Aerial crown-view tile of a tropical tree (Barro Colorado Island, Panama), acquired 20240918:
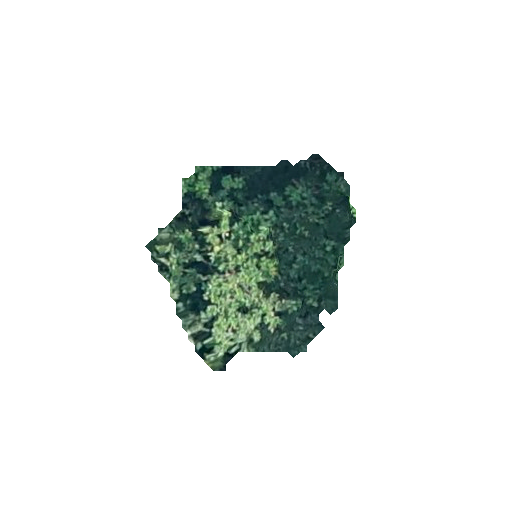
Species: Cavanillesia platanifolia
GBIF accepted scientific name: Cavanillesia platanifolia
Crown area: 48.459 m²